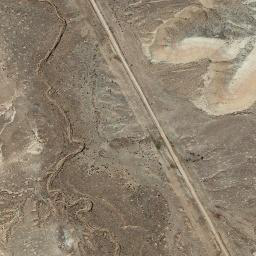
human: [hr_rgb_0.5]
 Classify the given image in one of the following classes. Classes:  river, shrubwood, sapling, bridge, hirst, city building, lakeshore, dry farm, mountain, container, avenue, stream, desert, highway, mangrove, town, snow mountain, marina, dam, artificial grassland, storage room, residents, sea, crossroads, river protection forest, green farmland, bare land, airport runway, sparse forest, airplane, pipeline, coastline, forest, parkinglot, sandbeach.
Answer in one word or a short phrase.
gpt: mountain